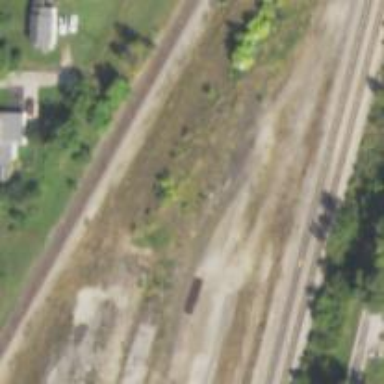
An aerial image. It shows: Abandoned railway yard.